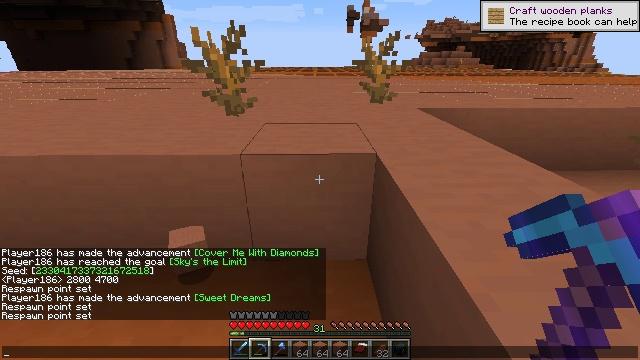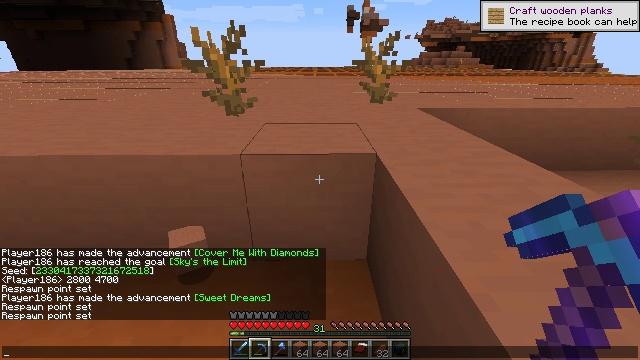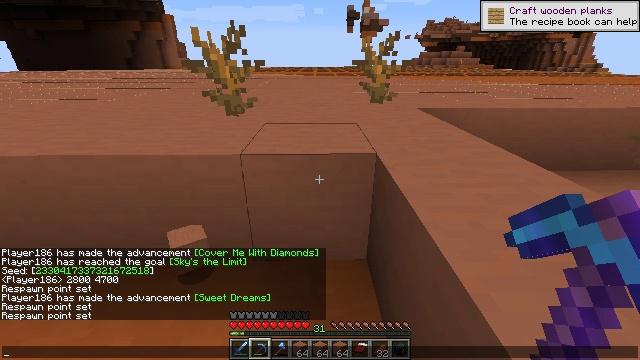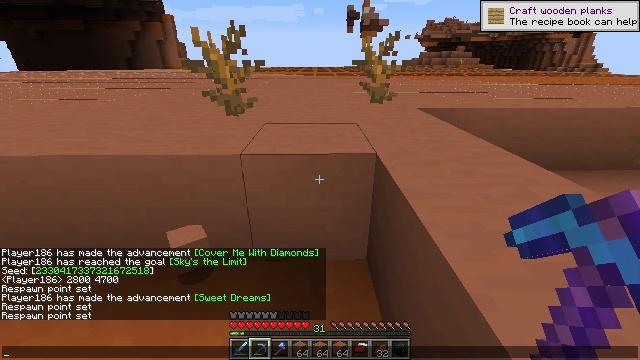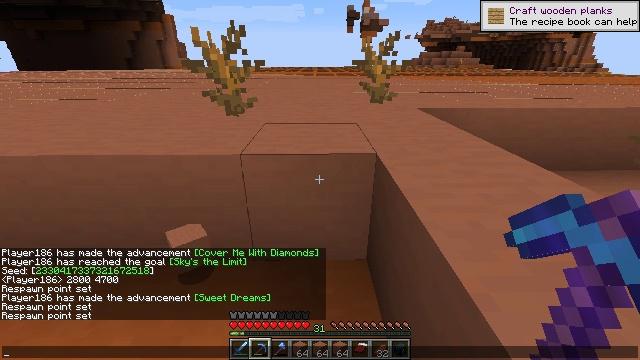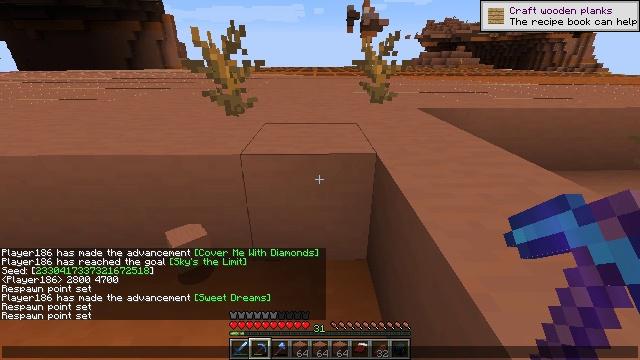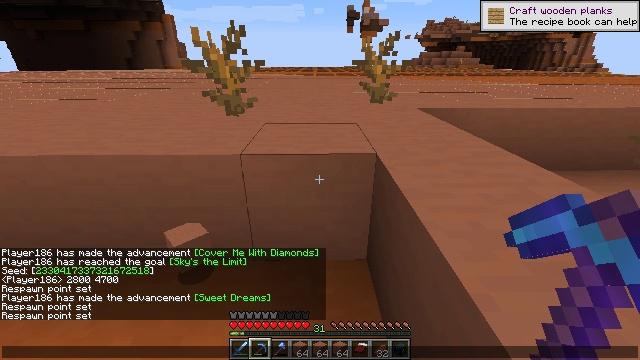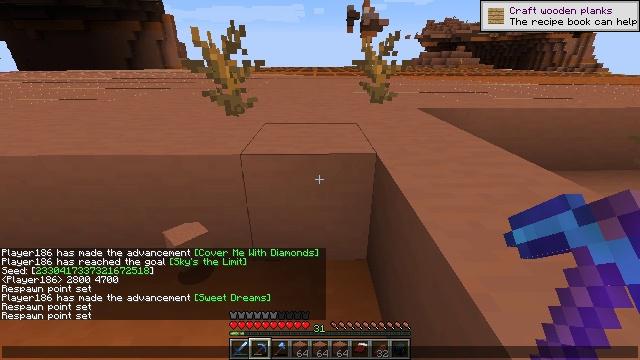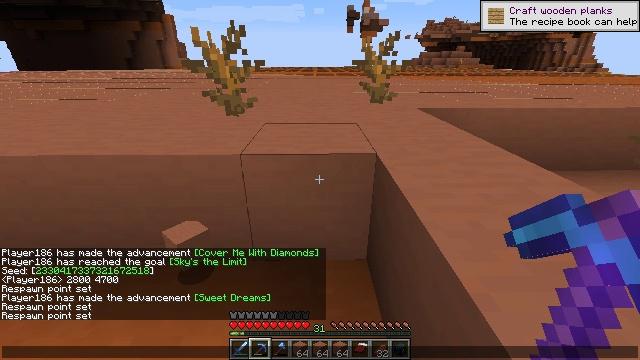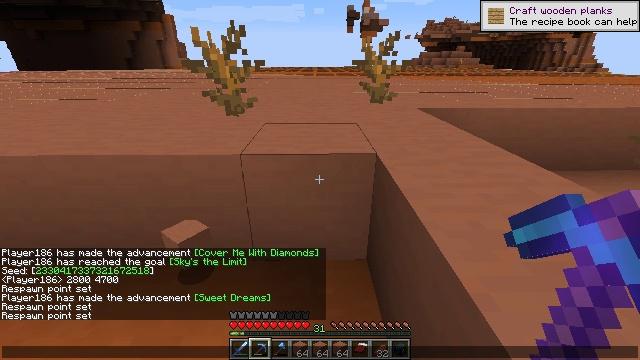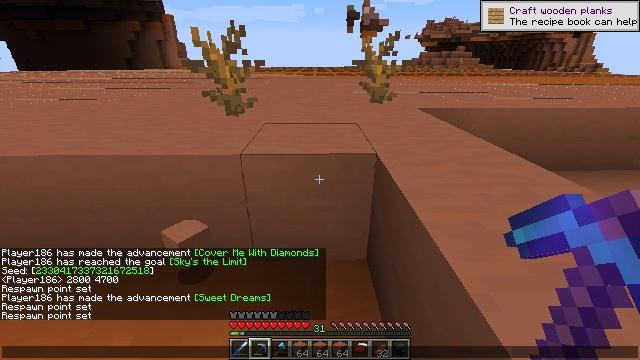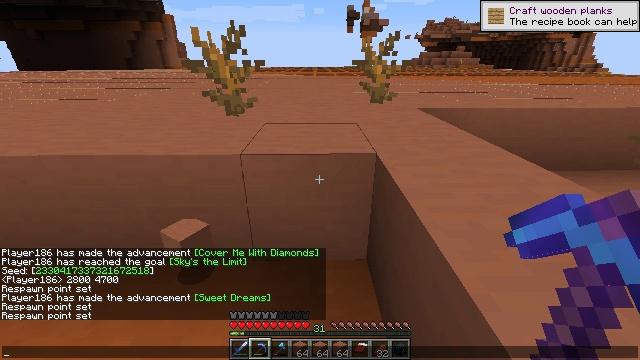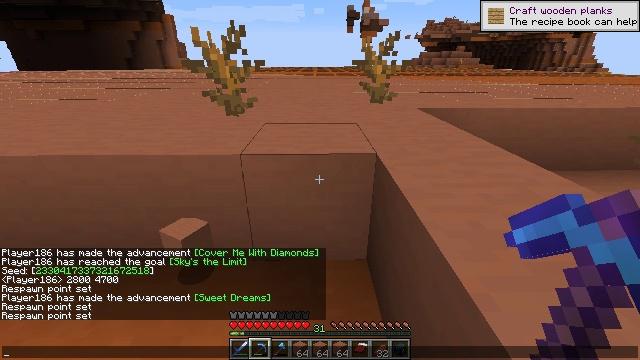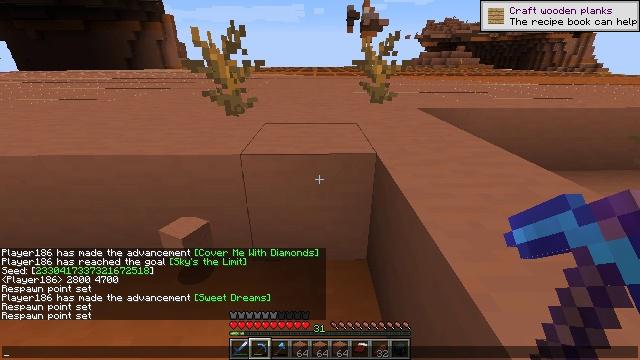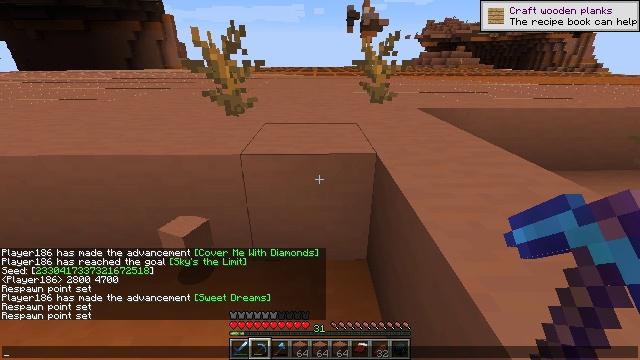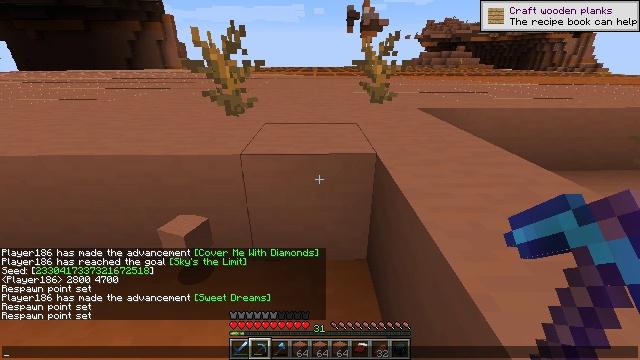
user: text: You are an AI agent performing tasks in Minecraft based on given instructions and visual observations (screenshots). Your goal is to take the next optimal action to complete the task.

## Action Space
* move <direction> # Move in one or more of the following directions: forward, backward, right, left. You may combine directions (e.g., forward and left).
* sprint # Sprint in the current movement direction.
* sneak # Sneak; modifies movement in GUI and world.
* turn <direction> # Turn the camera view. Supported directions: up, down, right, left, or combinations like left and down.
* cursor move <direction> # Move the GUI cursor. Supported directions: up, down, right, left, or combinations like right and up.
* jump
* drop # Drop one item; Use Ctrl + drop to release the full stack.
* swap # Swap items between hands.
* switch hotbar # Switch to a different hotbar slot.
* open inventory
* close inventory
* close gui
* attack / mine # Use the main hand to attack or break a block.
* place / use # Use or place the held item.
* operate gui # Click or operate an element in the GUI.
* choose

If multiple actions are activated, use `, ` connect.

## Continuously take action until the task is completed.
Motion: motion action
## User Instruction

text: Dig up the terracotta.
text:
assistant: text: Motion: no_op
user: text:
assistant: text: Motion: no_op
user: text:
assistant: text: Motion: no_op
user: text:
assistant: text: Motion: no_op
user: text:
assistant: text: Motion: no_op
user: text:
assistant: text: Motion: no_op
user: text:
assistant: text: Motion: no_op
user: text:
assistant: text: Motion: no_op
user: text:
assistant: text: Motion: no_op
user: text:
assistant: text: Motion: no_op
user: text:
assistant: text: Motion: no_op
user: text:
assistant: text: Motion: no_op
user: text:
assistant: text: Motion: no_op
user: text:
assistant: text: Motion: no_op
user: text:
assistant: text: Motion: no_op
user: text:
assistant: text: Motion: no_op
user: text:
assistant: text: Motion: no_op
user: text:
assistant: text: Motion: no_op
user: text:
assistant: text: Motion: no_op
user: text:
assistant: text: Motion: no_op
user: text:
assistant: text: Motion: no_op
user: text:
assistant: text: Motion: no_op
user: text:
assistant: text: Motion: no_op
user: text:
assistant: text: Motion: no_op
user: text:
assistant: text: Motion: no_op
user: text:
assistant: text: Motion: no_op
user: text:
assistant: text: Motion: no_op
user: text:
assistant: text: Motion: no_op
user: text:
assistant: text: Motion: no_op
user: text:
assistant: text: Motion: no_op